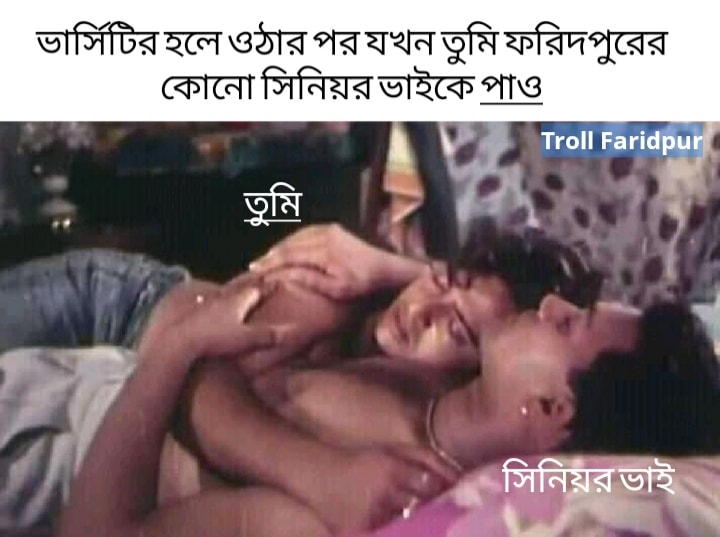
Caption: ভার্সিটির হলে ওঠার পর যখন তুমি ফরিদপুরের কোনো সিনিয়র ভাইকে পাও    তুমি    সিনিয়র ভাই
Label: non-hate